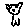
Label: cat